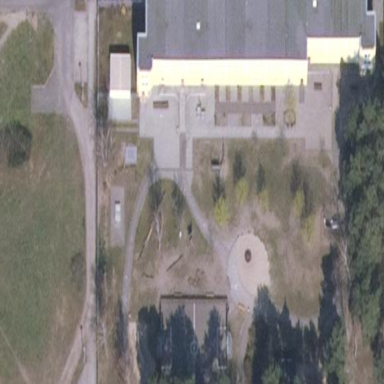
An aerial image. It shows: School.